Question: Situation:
I am attempting to bind a 'BindingList<string[]>' constructed from a LINQ to SQL query to a 'DataGridView'.
Problem:
I either cannot make modification to the 'DataGridView' after items are generated -or- I get a bunch of unwanted fields in my 'DataGridView' (it depends on which iteration of my code I use) I have googled as hard as I can and tried implementing most of the solutions I have found online to no avail.
I know that string has no public property for its actual value. I am having a difficult time determining how to retrieve that (I believe is part of the problem).
C#
'''
int item = (from p in CurrentConversion.Companies[lbCompanies.SelectedIndex].Modules
where p.ModuleName.Equals(clbModules.SelectedItem)
select p.ModuleId)
.FirstOrDefault();
BindingList<string[]> Data = new BindingList<string[]>((
from p in CurrentConversion.Companies[lbCompanies.SelectedIndex].QuestionAnswers
where p[2].Equals(item)
select new string[] { p[0].ToString(), p[3].ToString() })
.ToList());
dgvQuestions.DataSource = Data;
dgvQuestions.Refresh();
'''
Unwanted Behavior:
This occurs after binding

Question:
1. Why is this happening?
2. How do I fix it?
Additional Information:
I am not sure what additional information may be need but I will supply what is requested.
Also if I switch to my other code iteration:
'''
int item = (from p in CurrentConversion.Companies[lbCompanies.SelectedIndex].Modules where p.ModuleName.Equals(clbModules.SelectedItem) select p.ModuleId).FirstOrDefault();
var Data = new BindingList<object>((from p in CurrentConversion.Companies[lbCompanies.SelectedIndex].QuestionAnswers where p[2].Equals(item) select new {Question = p[0].ToString(), Answer = p[3].ToString() }).Cast<object>().ToList());
dgvQuestions.DataSource = Data;
dgvQuestions.Refresh();
dgvQuestions.Columns[1].ReadOnly = false;
'''
I can see the data properly but I cannot edit the column I would like to.
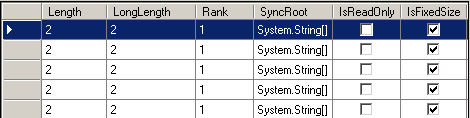
Answer: You are binding to a list of string arrays, and you are getting the properties form the array. Most likely you want something like the following:
'''
var Data = new BindingList<object>((
from p in CurrentConversion.Companies[lbCompanies.SelectedIndex].QuestionAnswers
where p[2].Equals(item)
select new {
Val1 = p[0].ToString(),
Val2 = p[3].ToString()
}).ToList());
'''